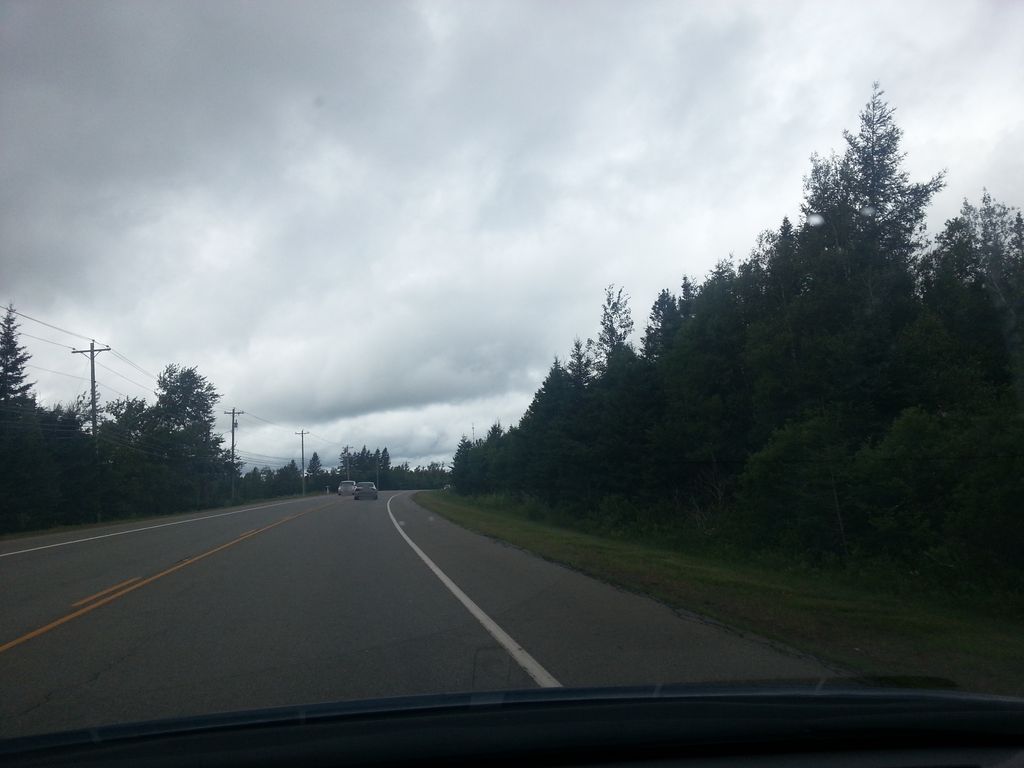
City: charlottetown